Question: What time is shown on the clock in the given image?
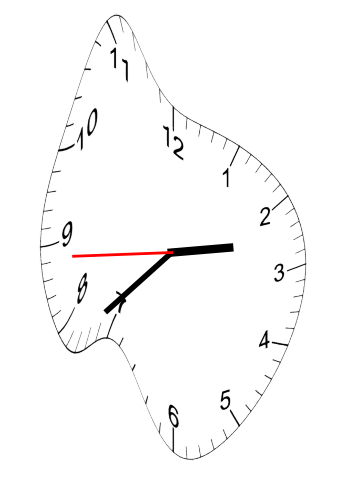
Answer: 02:37:44